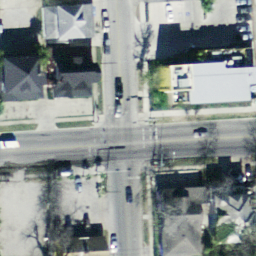
Label: intersection